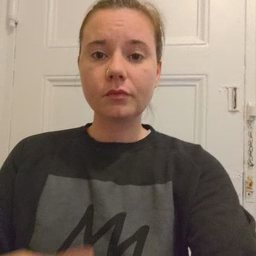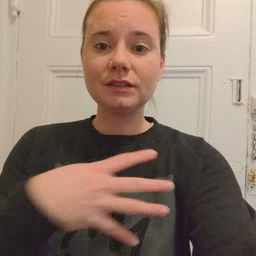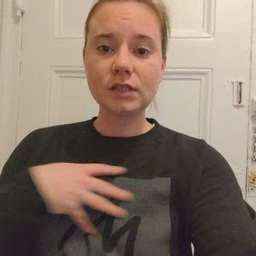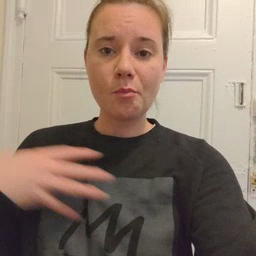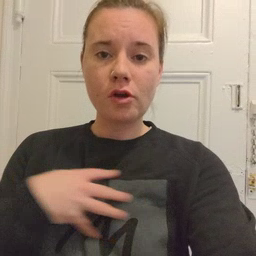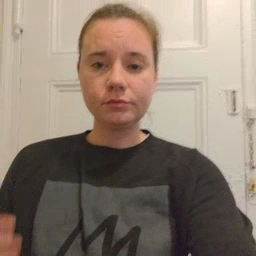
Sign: zebra